Question: Well, I tried so many ways to create executable jar, but after 4 hours I give up. I am trying to make executable jar file with my project where main class is in the controller. Basically I tried with export/runnable JAR file with various options including generating of ant script . I always have similar errors in terminal
When I'm running that with terminal with
> java -jar fruitStore.jar
it says
>
'''
bmj@OZ:~/Documents$ java -jar fruitStoreApp.jar
java.io.FileNotFoundException: customers.ser (No such file or directory)
at java.io.FileInputStream.open(Native Method)
at java.io.FileInputStream.<init>(FileInputStream.java:138)
at java.io.FileInputStream.<init>(FileInputStream.java:93)
at model.Shop.loadCustomers(Shop.java:250)
at model.Shop.<init>(Shop.java:121)
at model.Shop.getInstance(Shop.java:140)
at model.Model.<init>(Model.java:12)
at GUI.CustomerMainPanel.<init>(CustomerMainPanel.java:24)
at GUI.MainMenuGUI.<init>(MainMenuGUI.java:50)
at GUI.MainMenuGUI.getInstance(MainMenuGUI.java:35)
at model.View.<init>(View.java:49)
at model.Controller.<init>(Controller.java:42)
at model.Controller.main(Controller.java:805)
at sun.reflect.NativeMethodAccessorImpl.invoke0(Native Method)
at sun.reflect.NativeMethodAccessorImpl.invoke(NativeMethodAccessorImpl.java:62)
at sun.reflect.DelegatingMethodAccessorImpl.invoke(DelegatingMethodAccessorImpl.java:43)
at java.lang.reflect.Method.invoke(Method.java:483)
at org.eclipse.jdt.internal.jarinjarloader.JarRsrcLoader.main(JarRsrcLoader.java:58)
java.io.FileNotFoundException: users.ser (No such file or directory)
at java.io.FileInputStream.open(Native Method)
at java.io.FileInputStream.<init>(FileInputStream.java:138)
at java.io.FileInputStream.<init>(FileInputStream.java:93)
at model.Shop.loadUsers(Shop.java:210)
at model.Shop.<init>(Shop.java:122)
at model.Shop.getInstance(Shop.java:140)
at model.Model.<init>(Model.java:12)
at GUI.CustomerMainPanel.<init>(CustomerMainPanel.java:24)
at GUI.MainMenuGUI.<init>(MainMenuGUI.java:50)
at GUI.MainMenuGUI.getInstance(MainMenuGUI.java:35)
at model.View.<init>(View.java:49)
at model.Controller.<init>(Controller.java:42)
at model.Controller.main(Controller.java:805)
at sun.reflect.NativeMethodAccessorImpl.invoke0(Native Method)
at sun.reflect.NativeMethodAccessorImpl.invoke(NativeMethodAccessorImpl.java:62)
at sun.reflect.DelegatingMethodAccessorImpl.invoke(DelegatingMethodAccessorImpl.java:43)
at java.lang.reflect.Method.invoke(Method.java:483)
at org.eclipse.jdt.internal.jarinjarloader.JarRsrcLoader.main(JarRsrcLoader.java:58)
java.io.FileNotFoundException: suppliers.ser (No such file or directory)
at java.io.FileInputStream.open(Native Method)
at java.io.FileInputStream.<init>(FileInputStream.java:138)
at java.io.FileInputStream.<init>(FileInputStream.java:93)
at model.Shop.loadSuppliers(Shop.java:190)
at model.Shop.<init>(Shop.java:123)
at model.Shop.getInstance(Shop.java:140)
at model.Model.<init>(Model.java:12)
at GUI.CustomerMainPanel.<init>(CustomerMainPanel.java:24)
at GUI.MainMenuGUI.<init>(MainMenuGUI.java:50)
at GUI.MainMenuGUI.getInstance(MainMenuGUI.java:35)
at model.View.<init>(View.java:49)
at model.Controller.<init>(Controller.java:42)
at model.Controller.main(Controller.java:805)
at sun.reflect.NativeMethodAccessorImpl.invoke0(Native Method)
at sun.reflect.NativeMethodAccessorImpl.invoke(NativeMethodAccessorImpl.java:62)
at sun.reflect.DelegatingMethodAccessorImpl.invoke(DelegatingMethodAccessorImpl.java:43)
at java.lang.reflect.Method.invoke(Method.java:483)
at org.eclipse.jdt.internal.jarinjarloader.JarRsrcLoader.main(JarRsrcLoader.java:58)
java.io.FileNotFoundException: stocks.ser (No such file or directory)
at java.io.FileInputStream.open(Native Method)
at java.io.FileInputStream.<init>(FileInputStream.java:138)
at java.io.FileInputStream.<init>(FileInputStream.java:93)
at model.Shop.loadStock(Shop.java:230)
at model.Shop.<init>(Shop.java:124)
at model.Shop.getInstance(Shop.java:140)
at model.Model.<init>(Model.java:12)
at GUI.CustomerMainPanel.<init>(CustomerMainPanel.java:24)
at GUI.MainMenuGUI.<init>(MainMenuGUI.java:50)
at GUI.MainMenuGUI.getInstance(MainMenuGUI.java:35)
at model.View.<init>(View.java:49)
at model.Controller.<init>(Controller.java:42)
at model.Controller.main(Controller.java:805)
at sun.reflect.NativeMethodAccessorImpl.invoke0(Native Method)
at sun.reflect.NativeMethodAccessorImpl.invoke(NativeMethodAccessorImpl.java:62)
at sun.reflect.DelegatingMethodAccessorImpl.invoke(DelegatingMethodAccessorImpl.java:43)
at java.lang.reflect.Method.invoke(Method.java:483)
at org.eclipse.jdt.internal.jarinjarloader.JarRsrcLoader.main(JarRsrcLoader.java:58)
java.io.FileNotFoundException: sales.ser (No such file or directory)
at java.io.FileInputStream.open(Native Method)
at java.io.FileInputStream.<init>(FileInputStream.java:138)
at java.io.FileInputStream.<init>(FileInputStream.java:93)
at model.Shop.loadSales(Shop.java:150)
at model.Shop.<init>(Shop.java:126)
at model.Shop.getInstance(Shop.java:140)
at model.Model.<init>(Model.java:12)
at GUI.CustomerMainPanel.<init>(CustomerMainPanel.java:24)
at GUI.MainMenuGUI.<init>(MainMenuGUI.java:50)
at GUI.MainMenuGUI.getInstance(MainMenuGUI.java:35)
at model.View.<init>(View.java:49)
at model.Controller.<init>(Controller.java:42)
at model.Controller.main(Controller.java:805)
at sun.reflect.NativeMethodAccessorImpl.invoke0(Native Method)
at sun.reflect.NativeMethodAccessorImpl.invoke(NativeMethodAccessorImpl.java:62)
at sun.reflect.DelegatingMethodAccessorImpl.invoke(DelegatingMethodAccessorImpl.java:43)
at java.lang.reflect.Method.invoke(Method.java:483)
at org.eclipse.jdt.internal.jarinjarloader.JarRsrcLoader.main(JarRsrcLoader.java:58)
java.io.FileNotFoundException: orders.ser (No such file or directory)
at java.io.FileInputStream.open(Native Method)
at java.io.FileInputStream.<init>(FileInputStream.java:138)
at java.io.FileInputStream.<init>(FileInputStream.java:93)
at model.Shop.loadOrders(Shop.java:170)
at model.Shop.<init>(Shop.java:127)
at model.Shop.getInstance(Shop.java:140)
at model.Model.<init>(Model.java:12)
at GUI.CustomerMainPanel.<init>(CustomerMainPanel.java:24)
at GUI.MainMenuGUI.<init>(MainMenuGUI.java:50)
at GUI.MainMenuGUI.getInstance(MainMenuGUI.java:35)
at model.View.<init>(View.java:49)
at model.Controller.<init>(Controller.java:42)
at model.Controller.main(Controller.java:805)
at sun.reflect.NativeMethodAccessorImpl.invoke0(Native Method)
at sun.reflect.NativeMethodAccessorImpl.invoke(NativeMethodAccessorImpl.java:62)
at sun.reflect.DelegatingMethodAccessorImpl.invoke(DelegatingMethodAccessorImpl.java:43)
at java.lang.reflect.Method.invoke(Method.java:483)
at org.eclipse.jdt.internal.jarinjarloader.JarRsrcLoader.main(JarRsrcLoader.java:58)
Exception in thread "main" java.lang.reflect.InvocationTargetException
at sun.reflect.NativeMethodAccessorImpl.invoke0(Native Method)
at sun.reflect.NativeMethodAccessorImpl.invoke(NativeMethodAccessorImpl.java:62)
at sun.reflect.DelegatingMethodAccessorImpl.invoke(DelegatingMethodAccessorImpl.java:43)
at java.lang.reflect.Method.invoke(Method.java:483)
at org.eclipse.jdt.internal.jarinjarloader.JarRsrcLoader.main(JarRsrcLoader.java:58)
Caused by: javax.imageio.IIOException: Can't read input file!
at javax.imageio.ImageIO.read(ImageIO.java:1301)
at GUI.WelcomeScreenGUI.<init>(WelcomeScreenGUI.java:33)
at model.View.<init>(View.java:51)
at model.Controller.<init>(Controller.java:42)
at model.Controller.main(Controller.java:805)
... 5 more
'''
I know where is the problem. It doesn't attach marked files on the picture to the jar

My question is: How to add that files ? Can you please give me detailed answer for that. One condition. I can't change place of that files.
I read about some solutions with Maven which I would like to avoid due to lack of knowledge of Maven.
Thanks in advance for quick reply
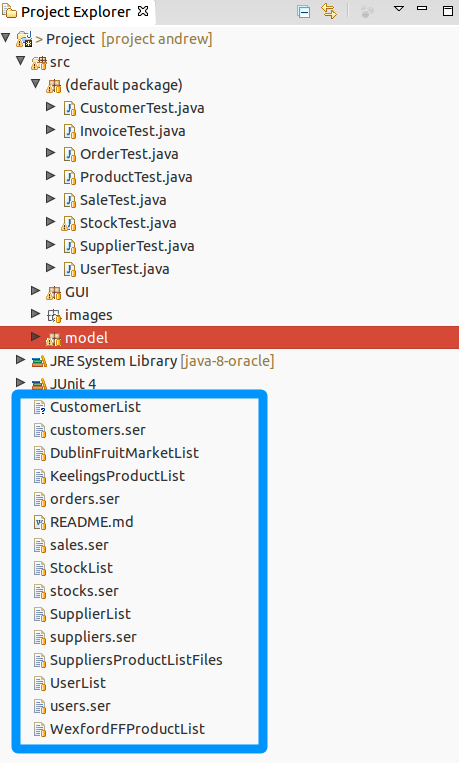
Answer: After going through your code, I see you have your file names set and you are using 'FileInputStream' which reads from the file system.
'''
private String saleFile = "sales.ser";
...
public void loadSales(String inPutFile) {
try {
FileInputStream fileIn = new FileInputStream(inPutFile);
'''
So what's going to happen is the program will look for 'sale.ser' in the current working directory. In your IDE normally the working directory is the project root, which is where your files are, that's why it works.
So since you can't change the code, here are some suggestions.
When you run the jar, you need to run the jar from the current working directory. When you export the jar export it to the project root. And when you run, make sure you're the project root
Probably a better approach would be to write script to launch the program (which is pretty common). This will allow more flexibility to how/where you launch the app. I'm not the greatest at writing scripts so I'll just put the most basic, but you may want to may it more complex based on how you want to launch the app and locate resources. With the .bat file example below, the .bat file should also be in the project root
'''
@echo off
setlocal
if "%JAVACMD%" == "" set JAVACMD=%JAVA_HOME%in\java.exe
if "%FRUITSTAND_HOME%" == "" set FRUITSTAND_HOME=%~dp0
cd "%FRUITSTAND_HOME%"
"%JAVACMD%" -cp "%FRUITSTAND_HOME%\lib\*" -jar "%FRUITSTAND_HOME%
ruitStoreApp.jar"
endlocal
'''
You then (from the project root) simply run 'fruitStoreApp.bat'.
I tested it and it works. I just get 'FileNotFoundException' for the 'stocks.ser' 'sales.ser' and 'order.ser', because... well they don't exist (in your project - at least not in your github).
Also looks like you're using bash so you will have write a simple bash script. I would create both '.bat' and '.sh' files, which is pretty common, to enable Windows and Unix users access